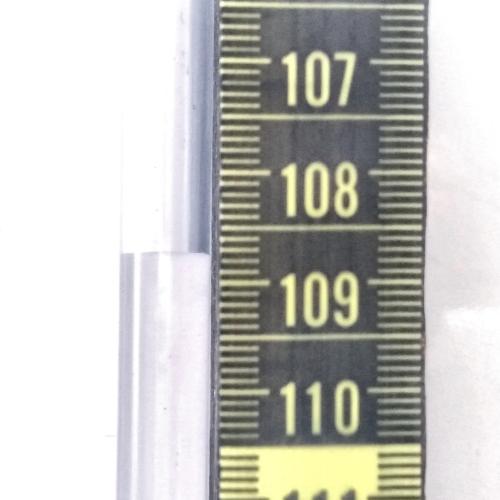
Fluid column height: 108.8 cm